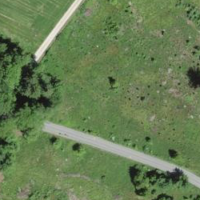
EUNIS habitat code: 43
Species observed at this site:
Anoplotrupes stercorosus
Circaea lutetiana
Veronica chamaedrys